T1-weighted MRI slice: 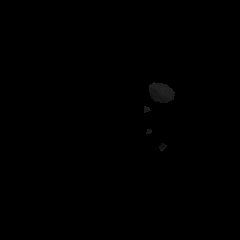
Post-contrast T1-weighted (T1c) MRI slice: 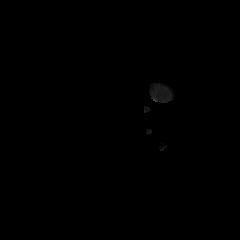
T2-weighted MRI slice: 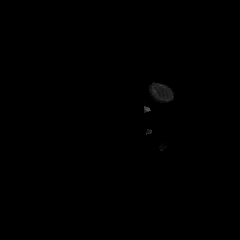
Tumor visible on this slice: no